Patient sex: F
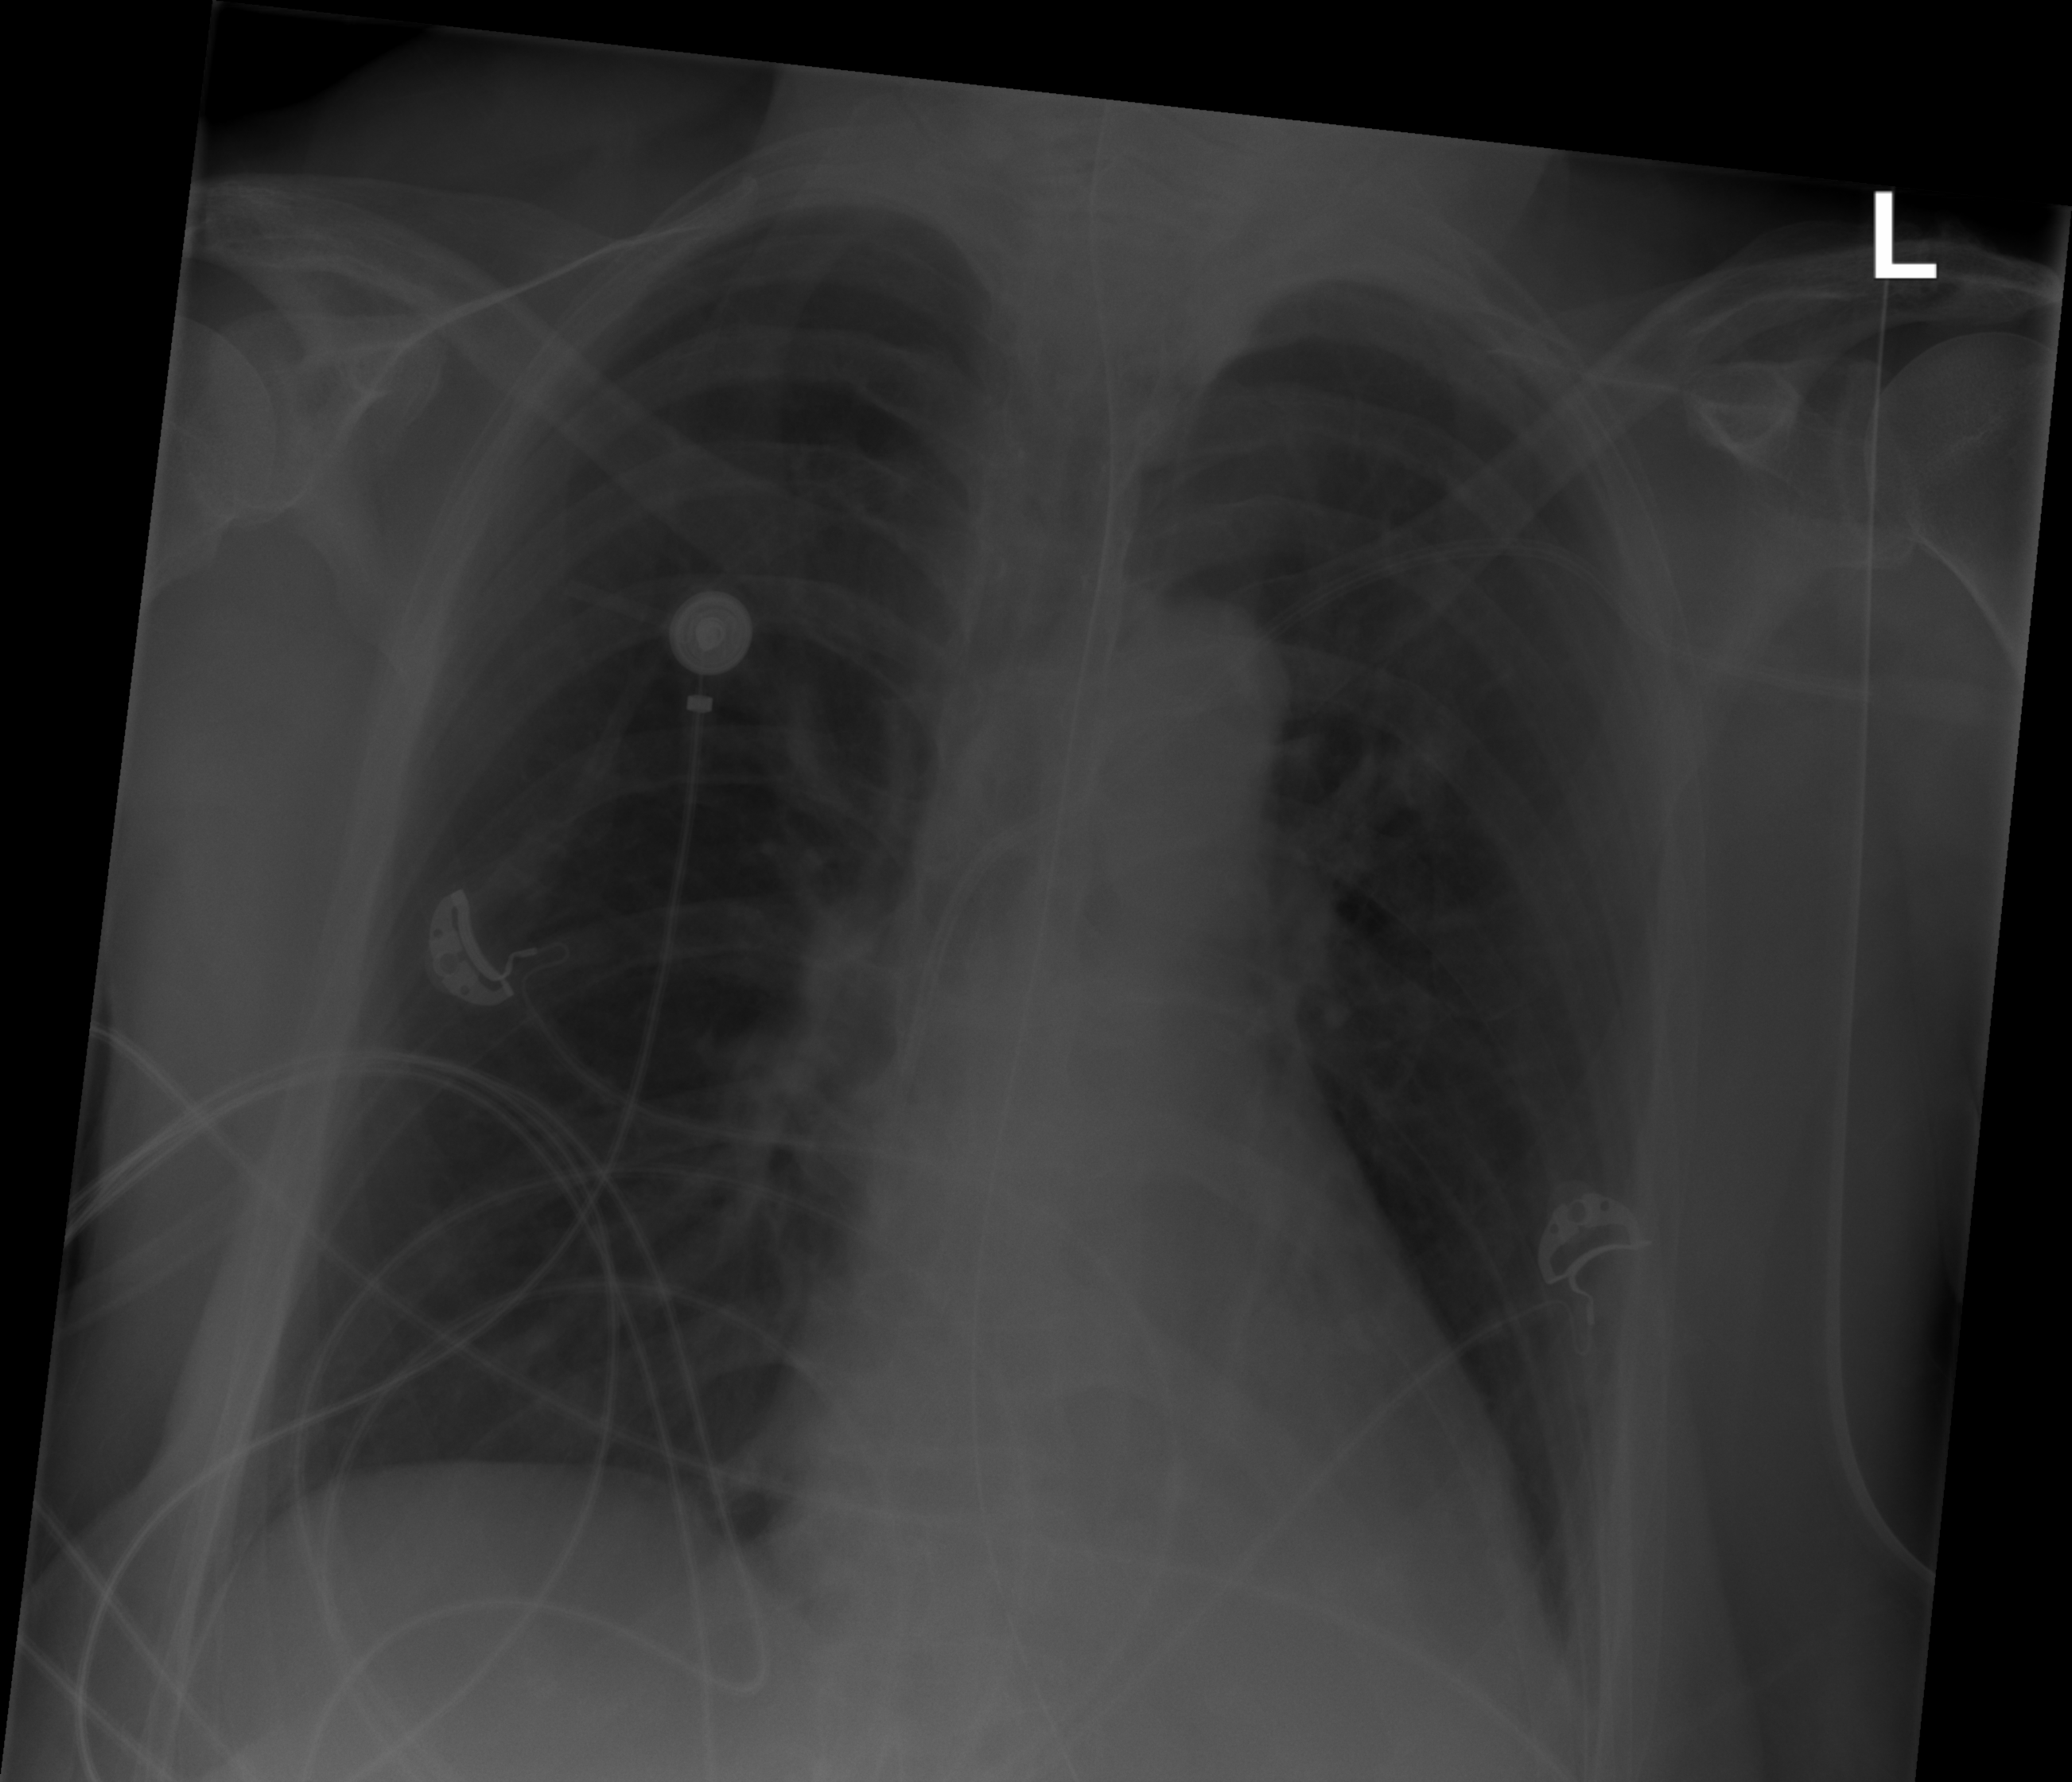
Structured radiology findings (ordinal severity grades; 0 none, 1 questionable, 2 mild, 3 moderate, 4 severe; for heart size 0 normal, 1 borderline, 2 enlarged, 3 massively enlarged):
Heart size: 1
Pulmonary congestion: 1
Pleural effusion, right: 0
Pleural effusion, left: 2
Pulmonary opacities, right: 1
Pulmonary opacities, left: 0
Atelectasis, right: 2
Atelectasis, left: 2